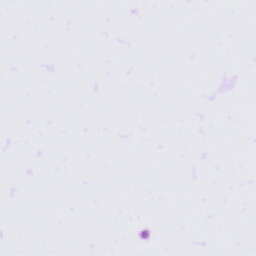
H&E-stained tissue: Tonsil